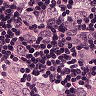
Metastatic tissue present: yes